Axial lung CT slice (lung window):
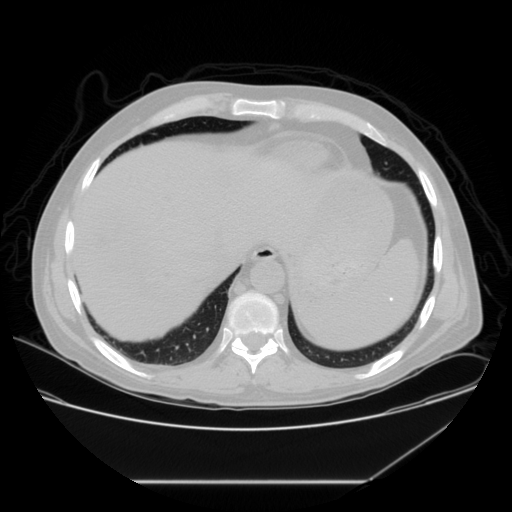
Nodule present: no